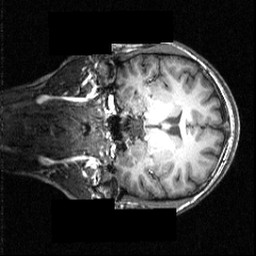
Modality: T1w
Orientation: coronal
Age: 20
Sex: female
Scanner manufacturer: siemens
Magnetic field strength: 3.951 T
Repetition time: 1.5 s
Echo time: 0.00335 s